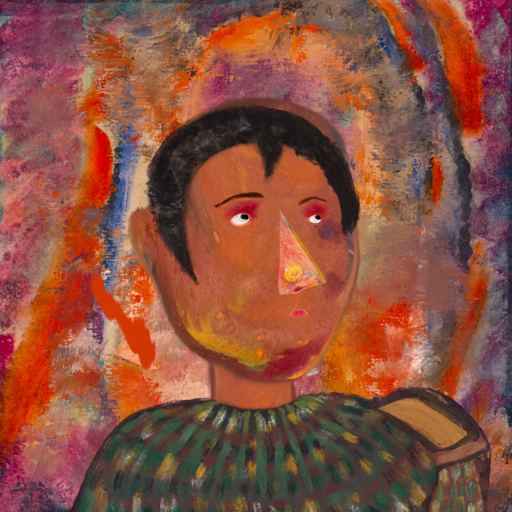
Background: Experience, Head And Neck Side: Mother_And_Son_Son, Face Side: Irani, Bust: After_Raid, Hair Side: Roy_Bahadur, Head Accessory: Blank, Second Necklace: Blank, Necklace: Blank, Baby: Blank